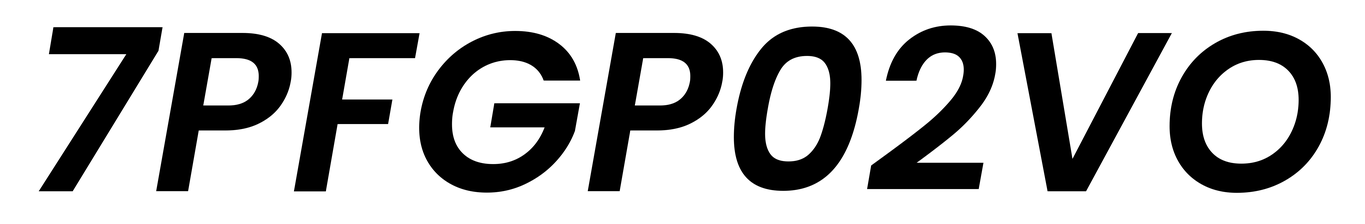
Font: Poppins-SemiBoldItalic